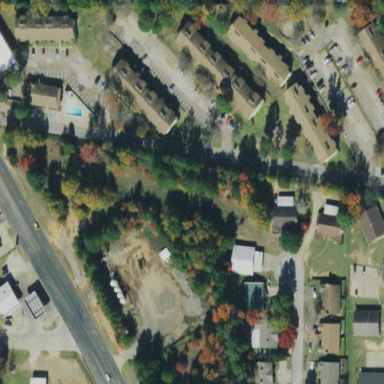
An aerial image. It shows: Residential area with apartments.